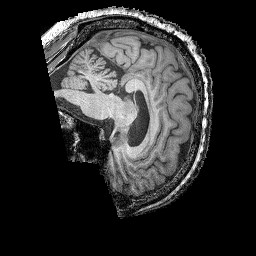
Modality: T1w
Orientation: sagittal
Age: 66
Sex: male
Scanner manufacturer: siemens
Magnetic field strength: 3 T
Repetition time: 2.25 s
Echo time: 0.00411 s